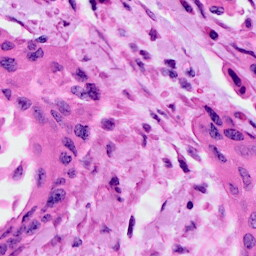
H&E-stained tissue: Cervix